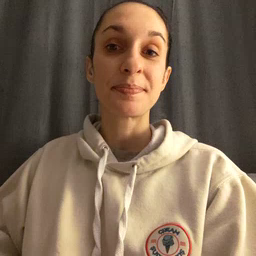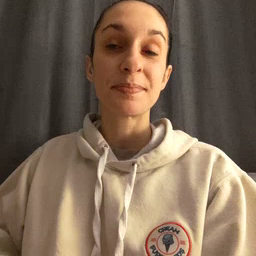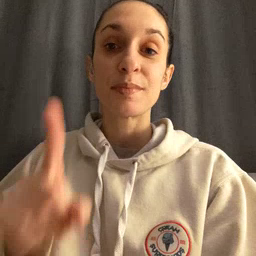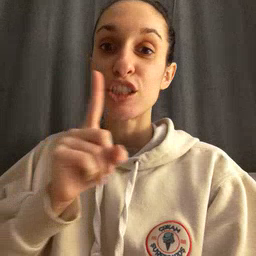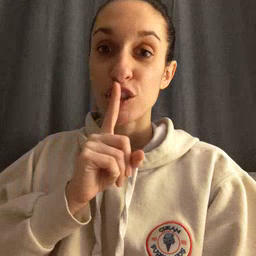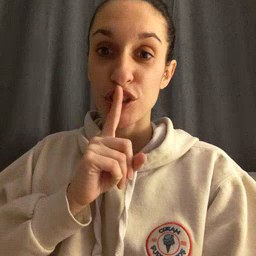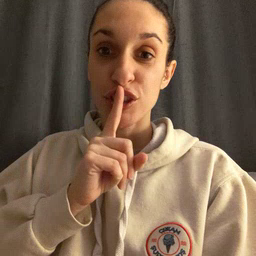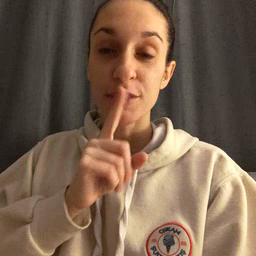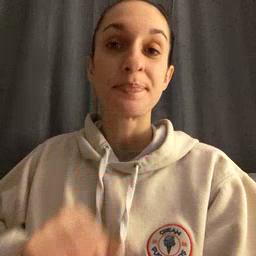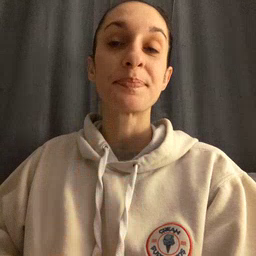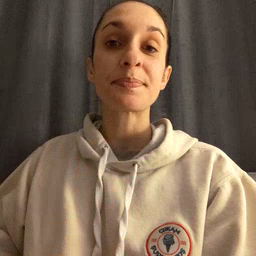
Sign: shhh